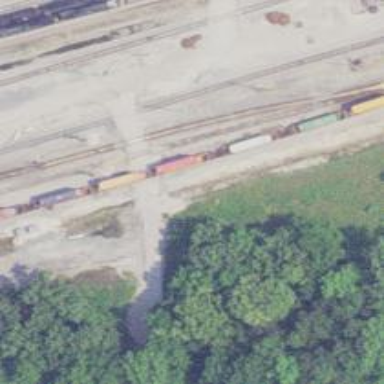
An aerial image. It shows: Railway level crossing.